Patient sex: M
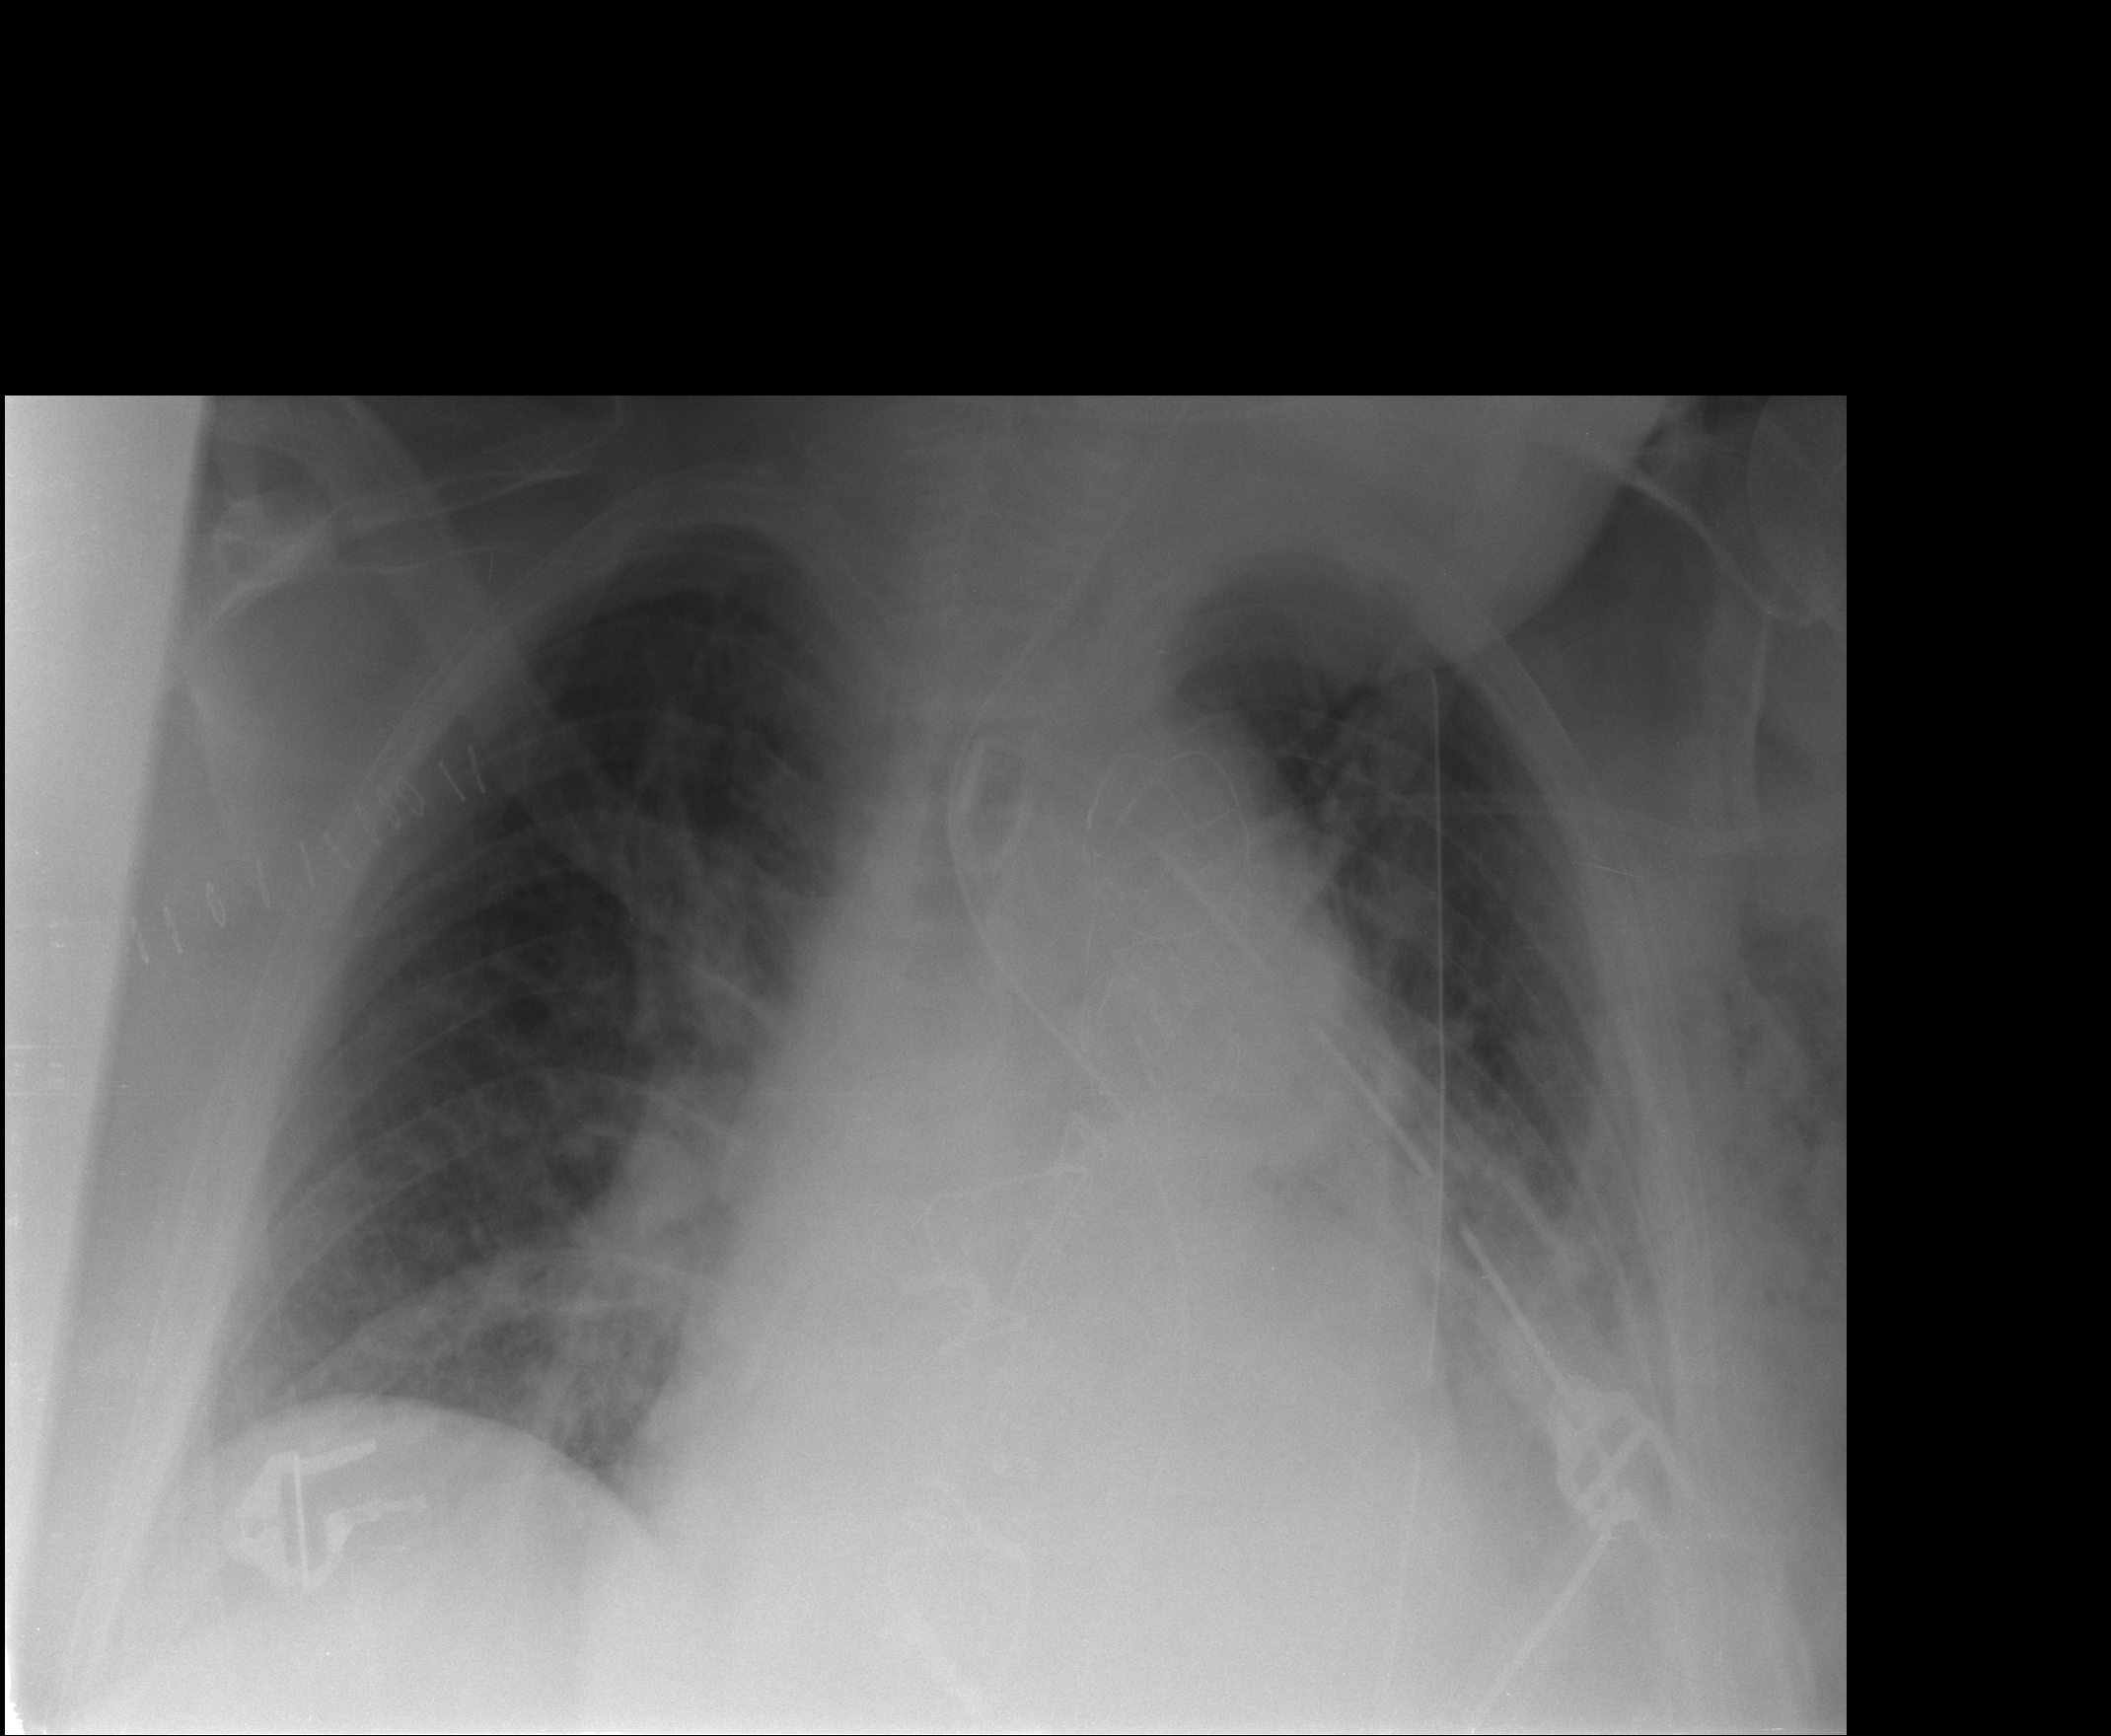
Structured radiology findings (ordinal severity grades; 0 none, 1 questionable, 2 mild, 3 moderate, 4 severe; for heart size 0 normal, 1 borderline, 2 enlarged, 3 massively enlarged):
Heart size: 2
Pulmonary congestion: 2
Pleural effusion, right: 0
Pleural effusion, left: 2
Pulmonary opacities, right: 0
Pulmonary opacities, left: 2
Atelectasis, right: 0
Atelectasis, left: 2